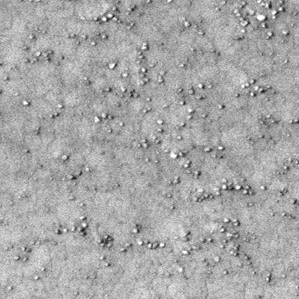
Label: frost